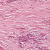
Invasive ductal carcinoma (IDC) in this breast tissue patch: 1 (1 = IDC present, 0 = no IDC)